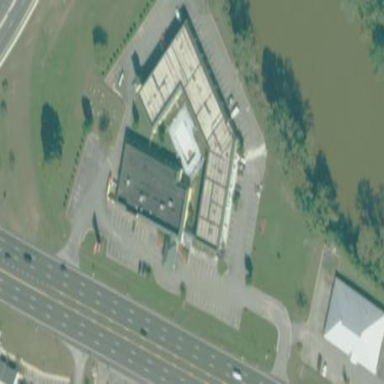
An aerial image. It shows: Motel building.